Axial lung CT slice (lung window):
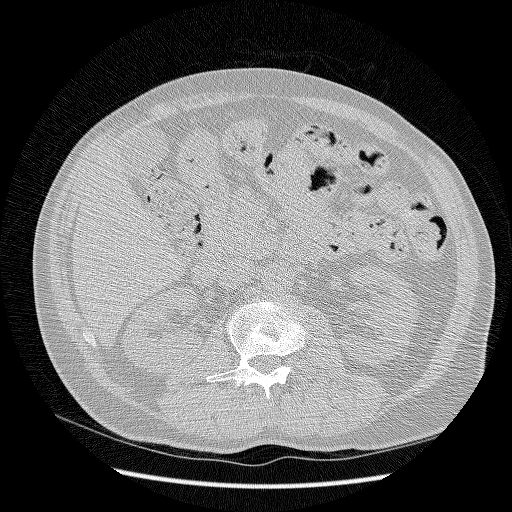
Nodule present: no